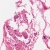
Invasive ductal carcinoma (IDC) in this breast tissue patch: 0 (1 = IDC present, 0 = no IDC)